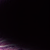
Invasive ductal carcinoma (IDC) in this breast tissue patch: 0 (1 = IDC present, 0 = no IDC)